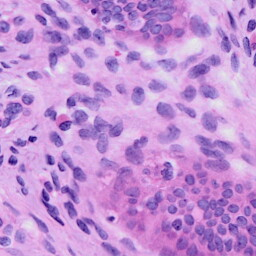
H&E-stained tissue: Cervix